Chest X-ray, PA view. Patient: 61 years old, sex M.
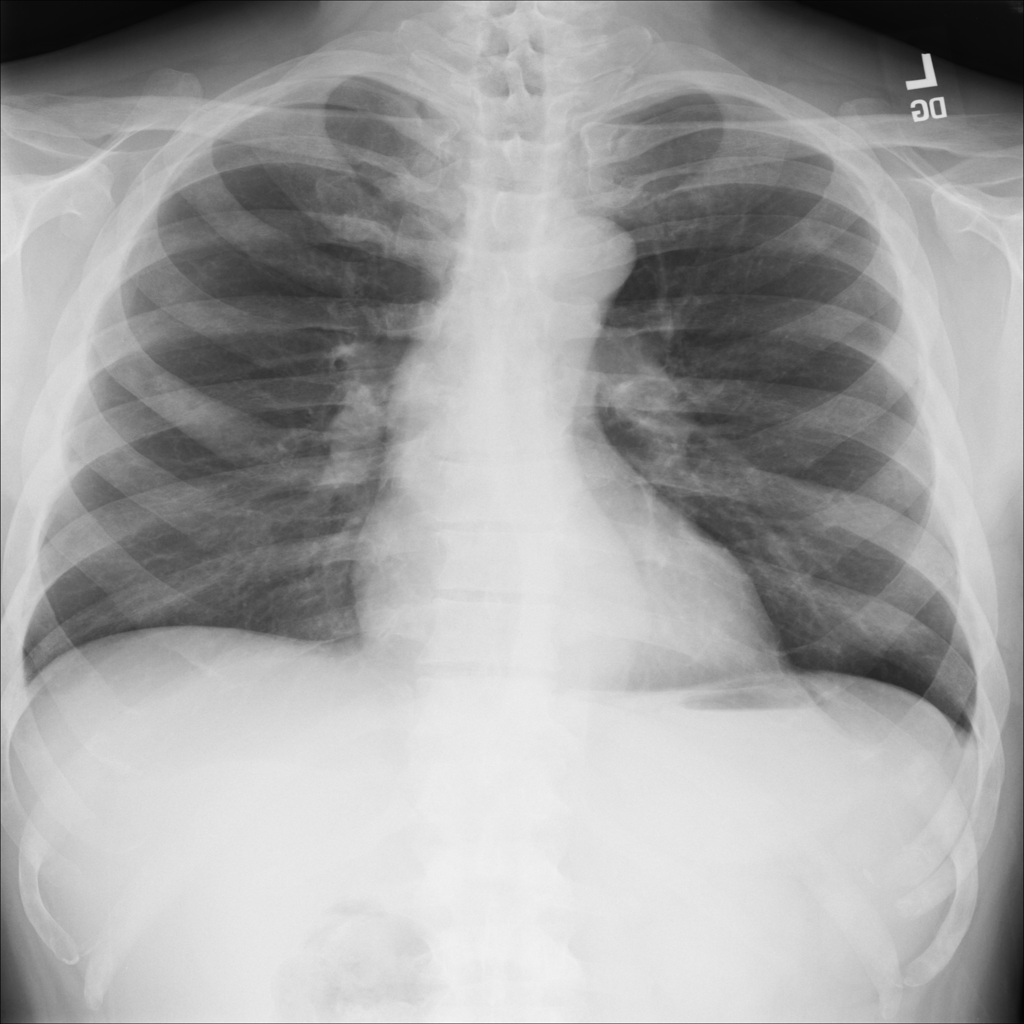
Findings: No Finding